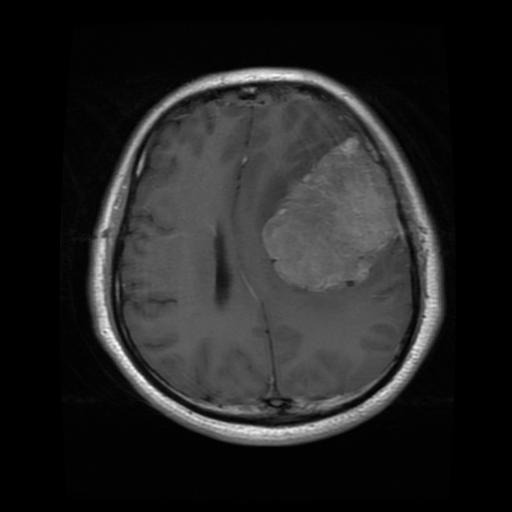
Label: meningioma